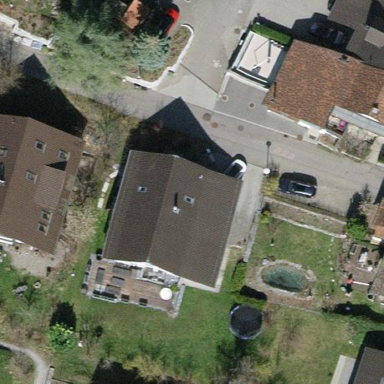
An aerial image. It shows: Building with tile roof.